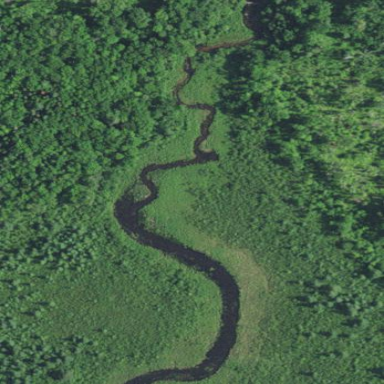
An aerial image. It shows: River flowing through natural landscape.